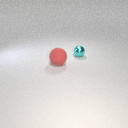
small cyan metal sphere behind large red rubber sphere